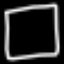
Label: square